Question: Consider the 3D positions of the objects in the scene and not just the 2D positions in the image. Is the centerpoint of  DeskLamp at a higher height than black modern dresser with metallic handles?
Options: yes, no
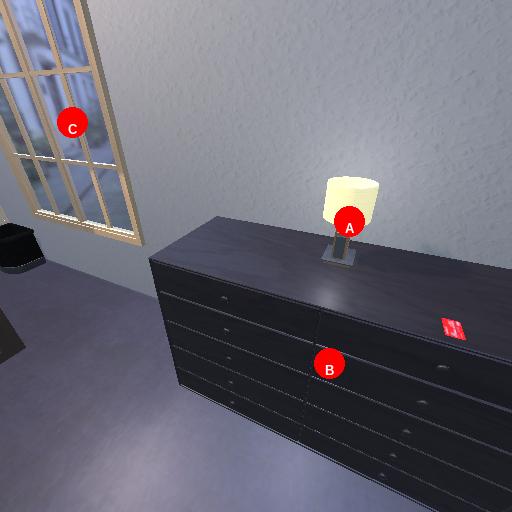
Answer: yes